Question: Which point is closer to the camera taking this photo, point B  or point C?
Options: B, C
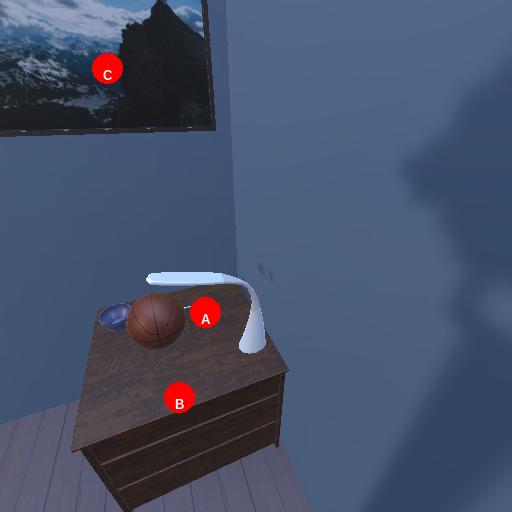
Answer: B